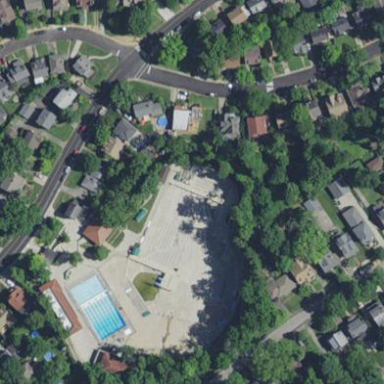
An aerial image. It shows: Swimming pool located in leisure land.